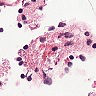
Metastatic tissue present: no